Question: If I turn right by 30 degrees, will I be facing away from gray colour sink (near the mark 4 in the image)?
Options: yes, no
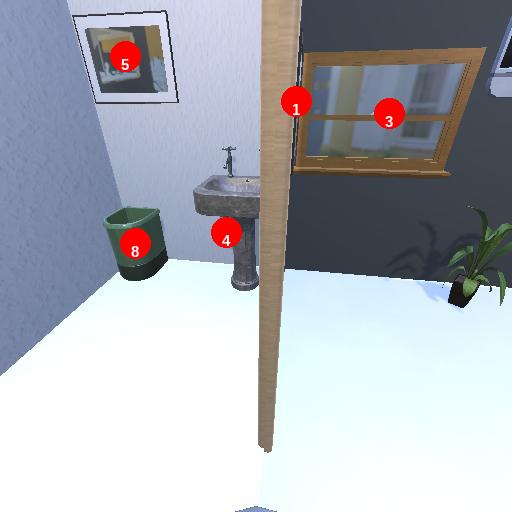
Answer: yes